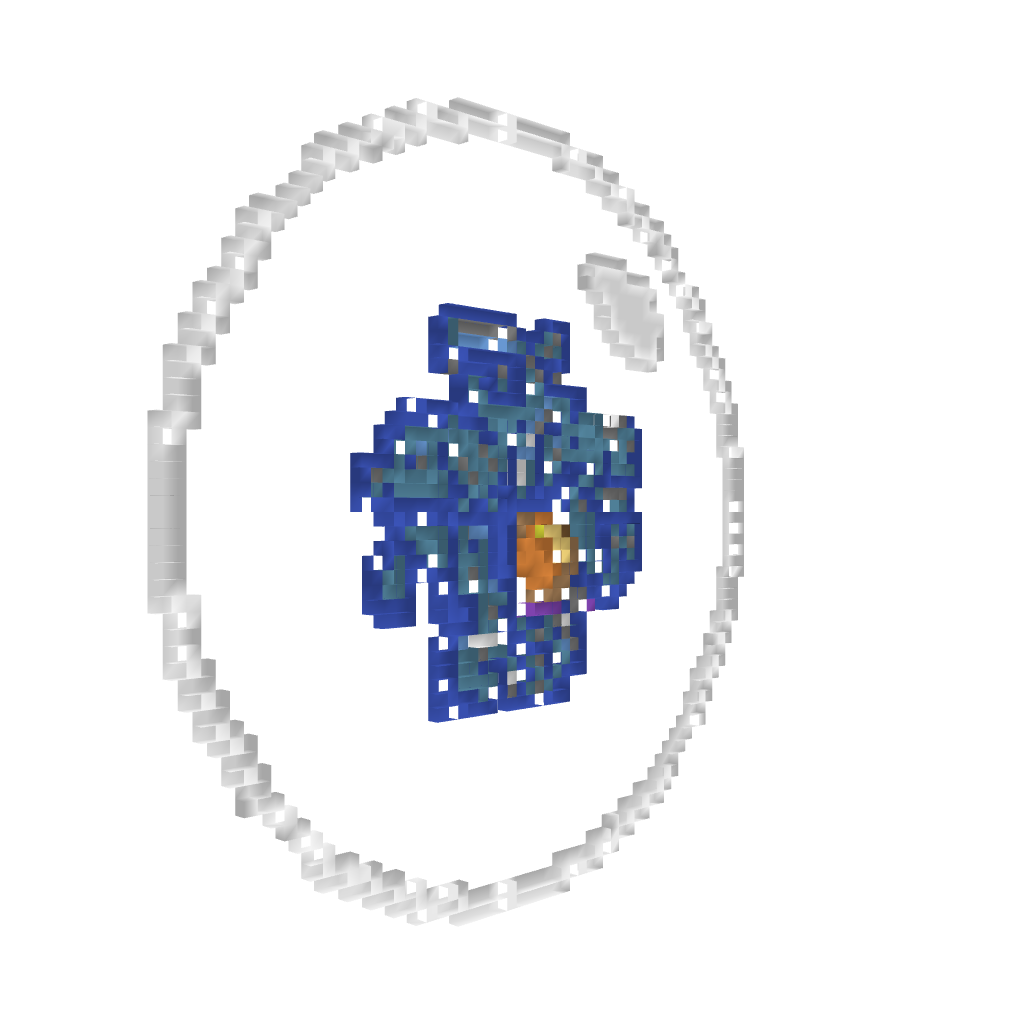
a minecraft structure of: cwu-01p (ErnieCIII) bad low quality